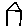
Label: house